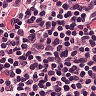
Metastatic tissue present: no